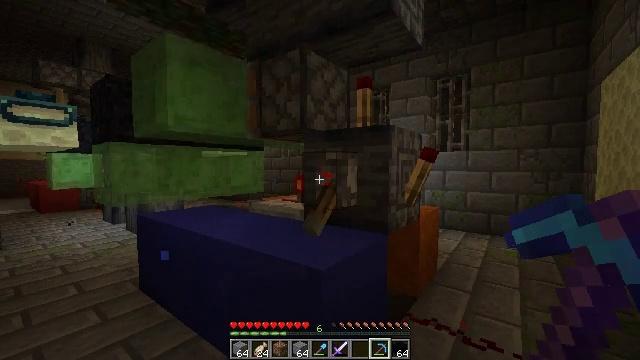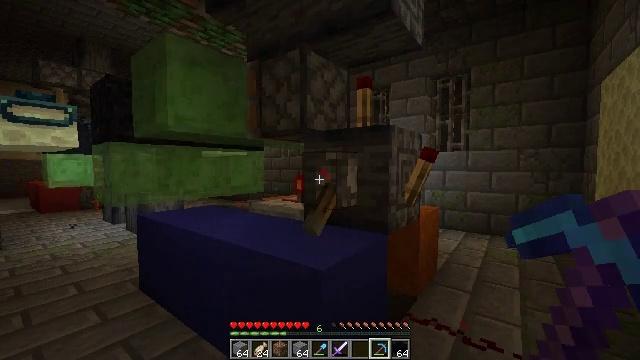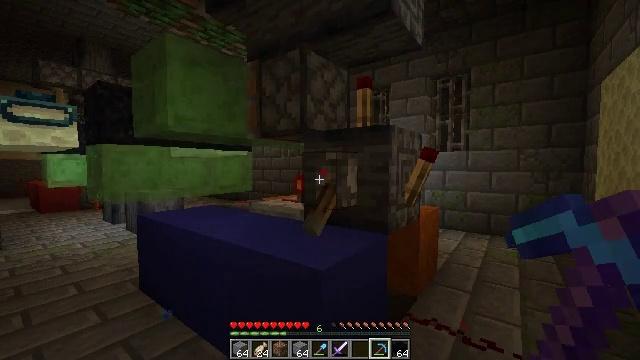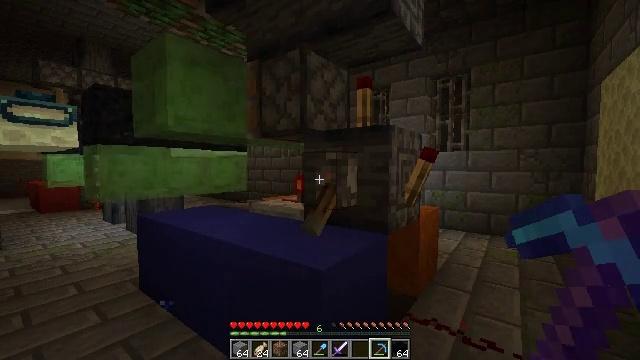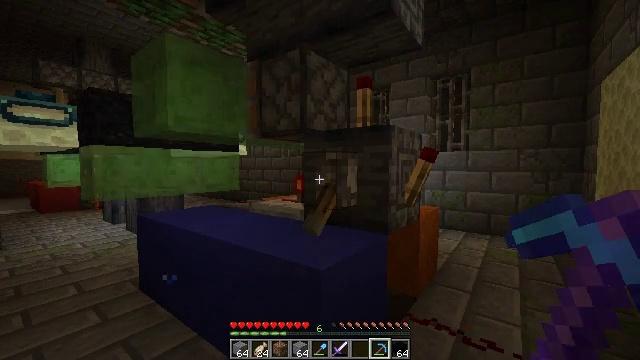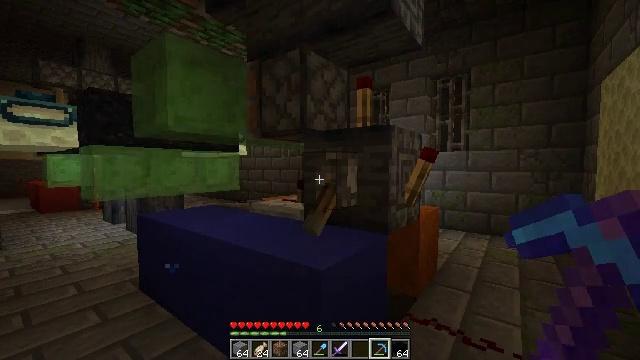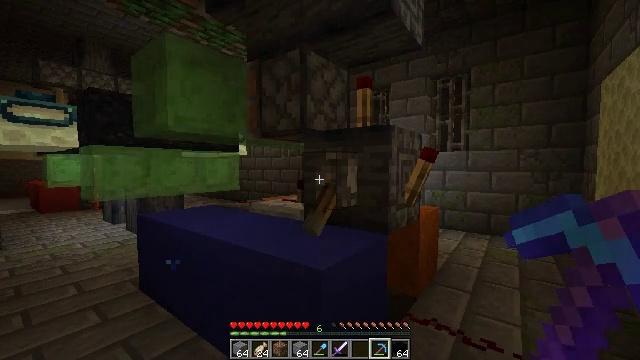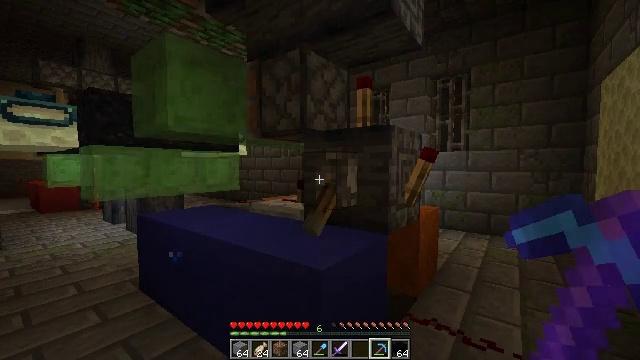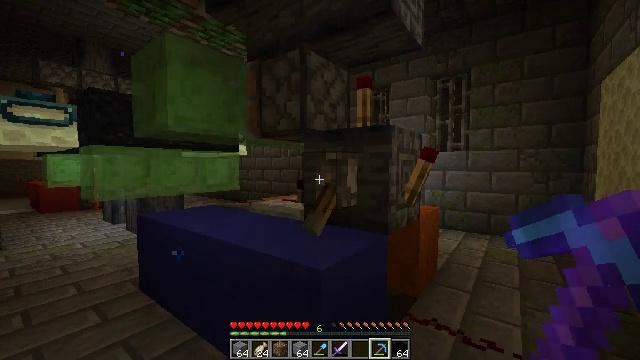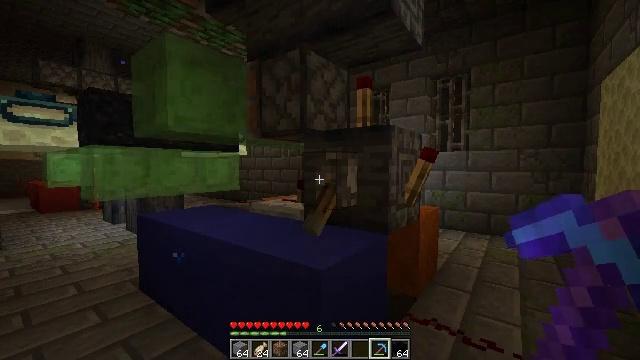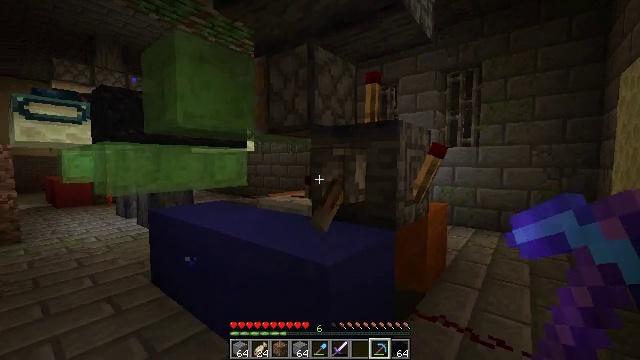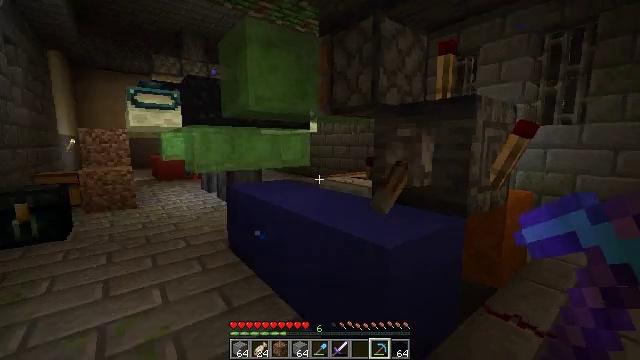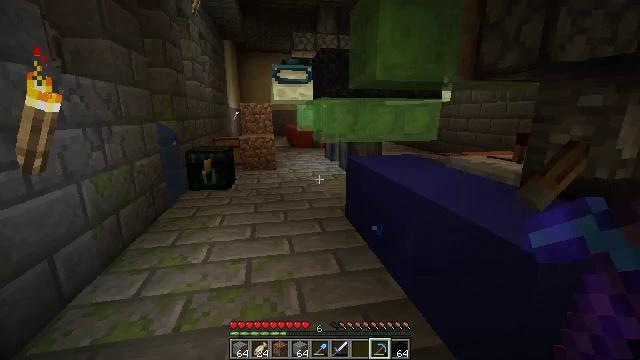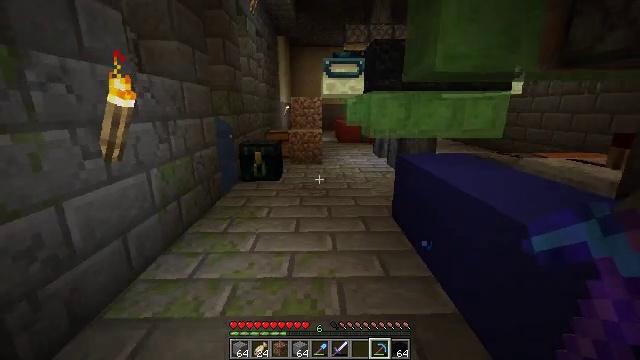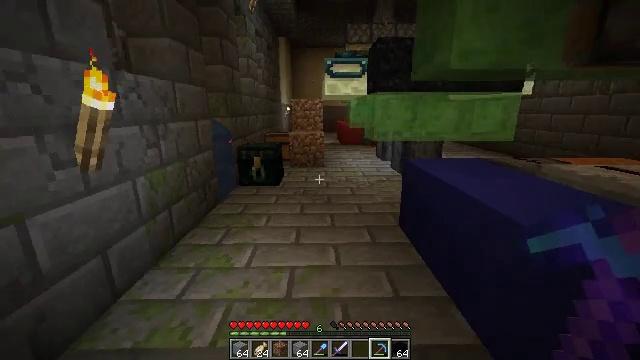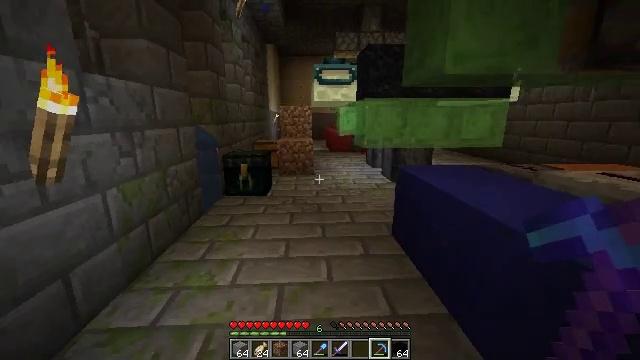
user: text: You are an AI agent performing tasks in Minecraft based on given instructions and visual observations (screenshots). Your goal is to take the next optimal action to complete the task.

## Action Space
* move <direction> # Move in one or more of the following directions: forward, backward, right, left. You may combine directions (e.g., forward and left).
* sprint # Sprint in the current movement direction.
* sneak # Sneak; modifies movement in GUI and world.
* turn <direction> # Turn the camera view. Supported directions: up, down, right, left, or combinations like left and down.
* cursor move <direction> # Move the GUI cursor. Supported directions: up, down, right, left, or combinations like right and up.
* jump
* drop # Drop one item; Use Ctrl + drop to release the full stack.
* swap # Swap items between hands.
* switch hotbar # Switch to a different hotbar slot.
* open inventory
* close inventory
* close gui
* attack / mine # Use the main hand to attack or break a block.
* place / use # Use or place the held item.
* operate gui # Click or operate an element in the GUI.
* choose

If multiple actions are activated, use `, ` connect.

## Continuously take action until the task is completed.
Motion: motion action
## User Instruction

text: Mine block black concrete powder.
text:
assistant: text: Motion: no_op
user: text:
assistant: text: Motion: no_op
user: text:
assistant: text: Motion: no_op
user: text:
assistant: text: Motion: no_op
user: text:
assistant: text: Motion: no_op
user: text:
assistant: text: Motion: no_op
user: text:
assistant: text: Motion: no_op
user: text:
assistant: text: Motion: no_op
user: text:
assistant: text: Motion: no_op
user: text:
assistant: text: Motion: turn left
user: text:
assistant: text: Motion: turn left and down
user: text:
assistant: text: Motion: move forward, turn left and down
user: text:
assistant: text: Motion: move forward, turn left and down
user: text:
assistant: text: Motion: move forward
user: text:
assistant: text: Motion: move forward, turn right and up
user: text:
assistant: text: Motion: move forward, turn right
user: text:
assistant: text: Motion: move forward, turn left and up
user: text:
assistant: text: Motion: move forward, turn up
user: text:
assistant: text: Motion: move forward
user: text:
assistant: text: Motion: move forward
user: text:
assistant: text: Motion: move forward, turn down
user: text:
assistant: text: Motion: move forward
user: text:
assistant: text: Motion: move forward, turn down
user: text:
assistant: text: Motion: move forward
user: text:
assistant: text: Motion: move forward, turn left
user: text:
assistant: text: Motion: move forward
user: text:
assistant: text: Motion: move forward
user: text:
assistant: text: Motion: move forward
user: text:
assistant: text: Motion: move forward
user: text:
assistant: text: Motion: move forward